Question: I'm making a simple GUI form using PowerShell with 'System.Windows.Forms'.

For each text box - button pair, I would like the button to open the file browser, and once a file is selected, the file path should be written in the corresponding text box.
In the code below, 'New-TextBox' creates a label and a text box, and 'New-Button' creates a button.
3 text boxes with 3 buttons are created using those functions.
I then created the function 'Set-FileDialogButton'. It takes a button and text box as parameters, and should create a button click event that opens the file browser, get the selected file path and write it to the text box from the argument.
The click event and filebrowser works. However, after selecting the file, I get
'''
The property 'Text' cannot be found on this object. Verify that the property exists and can b
e set.
At D:\... est.ps1:62 char:5
+ $inputTextBox.Text = $FileBrowser.FileName
+ ~~~~~~~~~~~~~~~~~~~~~~~~~~~~~~~~~~~~~~~~~~
+ CategoryInfo : InvalidOperation: (:) [], RuntimeException
+ FullyQualifiedErrorId : PropertyNotFound
'''
So I'm assuming I'm doing something wrong when passing the textbox in the function. If I don't wrap the click event in a function, my code works fine.
The code:
'''
Add-Type -assembly System.Windows.Forms
$main_form = New-Object System.Windows.Forms.Form
$main_form.Text ='AP209 Converter GUI'
$main_form.Width = 300
$main_form.Height = 200
$main_form.AutoSize = $true
#Creates a label and text box:
function New-TextBox($labelText, $x, $y, $w){
$label = New-Object System.Windows.Forms.Label
$label.Text = $labelText
$label.Location = New-Object System.Drawing.Point($x, $y)
$label.AutoSize = $true
$main_form.Controls.Add($label)
$textbox = New-Object system.Windows.Forms.TextBox
$textbox.multiline = $false
$textbox.width = $w
$textbox.height = 20
$textbox.location = New-Object System.Drawing.Point(($x + 50), $y)
$main_form.Controls.Add($textbox)
return $textbox
}
#Creates a button with $text as label:
function New-Button($text, $x, $y, $w, $h){
$button = New-Object System.Windows.Forms.Button
$button.Location = New-Object System.Drawing.Size($x, $y)
$button.Size = New-Object System.Drawing.Size($w, $h)
$button.Text = $text
$main_form.Controls.Add($button)
return $button
}
$textBoxW = 100
$labelX = 0
$buttonX = $x + 155
$y = 10
$dy = 30
$buttonW = 25
$buttonH = 20
#Create 3 text boxes and buttons:
$textbox1 = New-TextBox "File 1" $labelX $y $textBoxW
$button1 = New-Button "..." $buttonX $y $buttonW $buttonH
$y = $y + $dy
$textbox2 = New-TextBox "File 2" $labelX $y $textBoxW
$button2 = New-Button "..." $buttonX $y $buttonW $buttonH
$y = $y + $dy
$textbox3 = New-TextBox "File 3" $labelX $y $textBoxW
$button3 = New-Button "..." $buttonX $y $buttonW $buttonH
#Set click event to button:
function Set-FileDialogButton($button, $inputTextBox){
$button.Add_Click(
{
$FileBrowser = New-Object System.Windows.Forms.OpenFileDialog -Property @{ InitialDirectory = $loadpath}
$fileBrowserReturned = $FileBrowser.ShowDialog()
if($fileBrowserReturned -eq "OK"){
$inputTextBox.Text = $FileBrowser.FileName
$inputTextBox.SelectionStart = $inputTextBox.Text.Length;
}
}
)
}
Set-FileDialogButton $button1 $textbox1
Set-FileDialogButton $button2 $textbox2
Set-FileDialogButton $button3 $textbox3
$main_form.ShowDialog()
'''
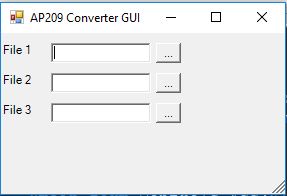
Answer: You need to capture your variable references at the time of definition and bind them to the local scope of your event handler. You can do this with 'GetNewClosure()':
'''
#Set click event to button:
function Set-FileDialogButton($button, $inputTextBox){
$button.Add_Click(
{
$FileBrowser = New-Object System.Windows.Forms.OpenFileDialog -Property @{ InitialDirectory = $loadpath}
$fileBrowserReturned = $FileBrowser.ShowDialog()
if($fileBrowserReturned -eq "OK"){
$inputTextBox.Text = $FileBrowser.FileName
$inputTextBox.SelectionStart = $inputTextBox.Text.Length;
}
}.GetNewClosure()
)
}
'''
With your current code your variables do not get bound until the event handler is executed. Hence the inputTextBox is null.